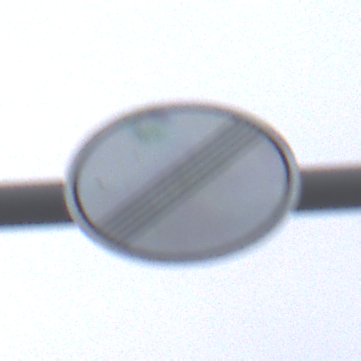
Verkehrszeichen: EndeSaemtlicherBegrenzungen
Umgebung: Outdoor, Suburban
Tageszeit: MorningAfternoon
Wetter: Overcast
Licht: Natural
Jahreszeit: NotSpecified
Kontrast: LowContrast